Question: I have a HTML unordered list element that should have no bullet points shown(I am using my own images for bullet points).
The default black bullet points are appearing on the UL when there shouldn't be any.

The <URL> is a Dot Net Nuke run website and it looks like the Skin CSS is causing this error. Do you know how I can stop the back bullets from appearing?
My CSS:
'''
.infoTab ul {
list-style-type: none;
list-style-position: outside;
margin-left: 15px;
padding: 0px;
}
.infoTab li {
background-image: url("../../Site Images/headingIcon.png");
background-position: 0px 2px;
background-repeat: no-repeat;
padding-left: 30px;
}
'''
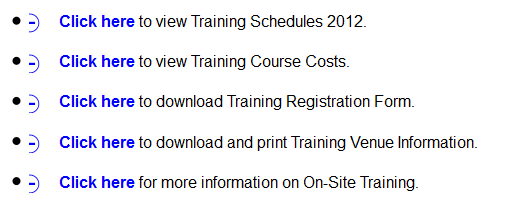
Answer: On 'skin.css' line 281 you have
'''
ul li {
list-style-position: outside;
line-height: 1.2em;
list-style-type: disc;
}
'''
then default.css line 104
'''
ul li {
list-style-type: square;
}
'''
, which overrides
'''
.infoTab ul {
list-style-type: none;
list-style-position: outside;
margin-left: 15px;
padding: 0px;
}
'''